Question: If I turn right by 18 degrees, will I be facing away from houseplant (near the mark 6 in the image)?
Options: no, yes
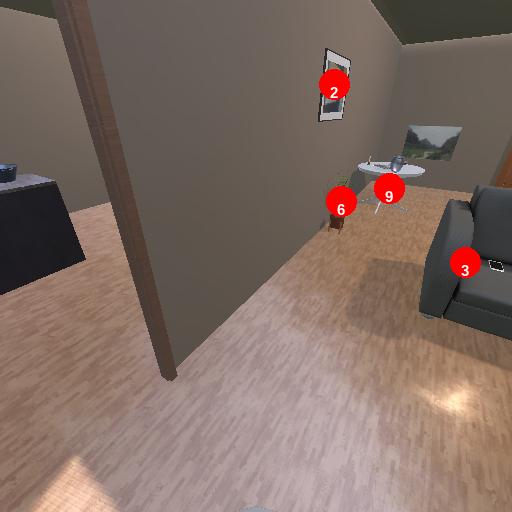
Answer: no